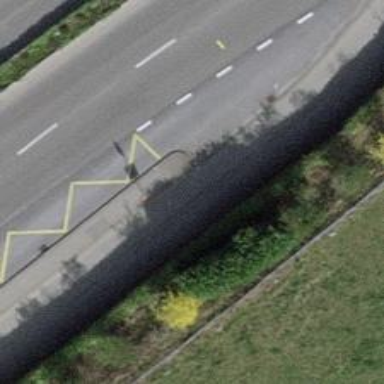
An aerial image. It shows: Asphalt platform for public transport.